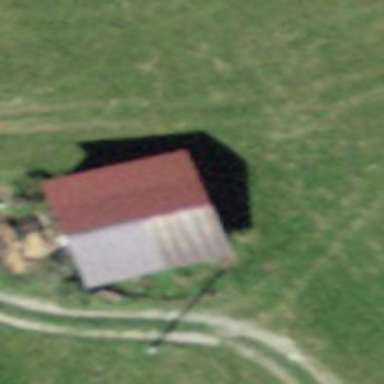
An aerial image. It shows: Barn.